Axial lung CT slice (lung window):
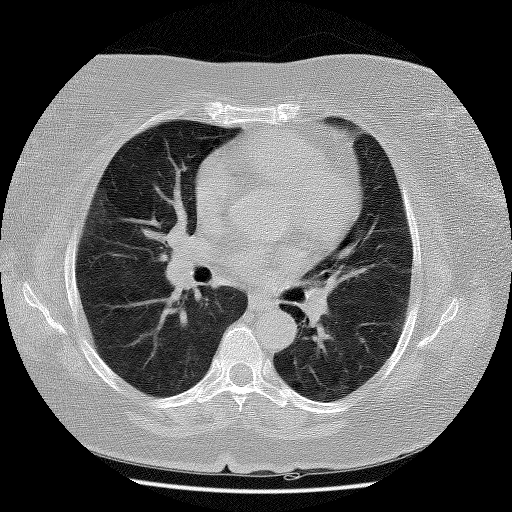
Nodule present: no